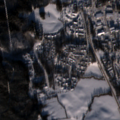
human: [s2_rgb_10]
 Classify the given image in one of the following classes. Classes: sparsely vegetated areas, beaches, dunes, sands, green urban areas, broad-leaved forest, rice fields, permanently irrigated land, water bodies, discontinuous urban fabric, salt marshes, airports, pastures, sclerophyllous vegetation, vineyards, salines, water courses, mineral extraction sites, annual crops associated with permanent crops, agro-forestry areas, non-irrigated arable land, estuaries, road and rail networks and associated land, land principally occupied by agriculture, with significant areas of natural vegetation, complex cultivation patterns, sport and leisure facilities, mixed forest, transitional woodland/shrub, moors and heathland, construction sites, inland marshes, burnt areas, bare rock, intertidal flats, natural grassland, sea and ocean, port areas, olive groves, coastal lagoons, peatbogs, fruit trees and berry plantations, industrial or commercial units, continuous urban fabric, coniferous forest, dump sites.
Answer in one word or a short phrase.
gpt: discontinuous urban fabric, non-irrigated arable land, coniferous forest, mixed forest